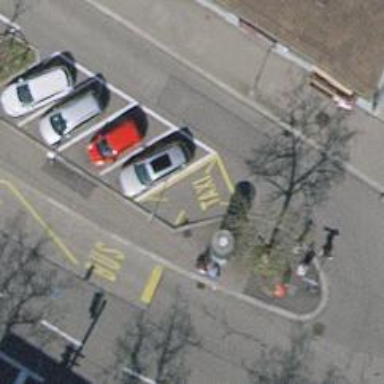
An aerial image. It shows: Bicycle parking area with bollards.